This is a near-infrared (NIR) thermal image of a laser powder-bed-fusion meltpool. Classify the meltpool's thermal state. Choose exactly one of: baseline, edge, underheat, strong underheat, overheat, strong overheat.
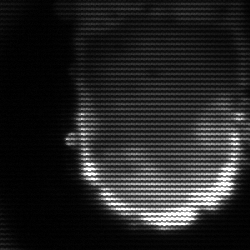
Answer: baseline